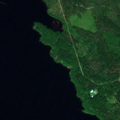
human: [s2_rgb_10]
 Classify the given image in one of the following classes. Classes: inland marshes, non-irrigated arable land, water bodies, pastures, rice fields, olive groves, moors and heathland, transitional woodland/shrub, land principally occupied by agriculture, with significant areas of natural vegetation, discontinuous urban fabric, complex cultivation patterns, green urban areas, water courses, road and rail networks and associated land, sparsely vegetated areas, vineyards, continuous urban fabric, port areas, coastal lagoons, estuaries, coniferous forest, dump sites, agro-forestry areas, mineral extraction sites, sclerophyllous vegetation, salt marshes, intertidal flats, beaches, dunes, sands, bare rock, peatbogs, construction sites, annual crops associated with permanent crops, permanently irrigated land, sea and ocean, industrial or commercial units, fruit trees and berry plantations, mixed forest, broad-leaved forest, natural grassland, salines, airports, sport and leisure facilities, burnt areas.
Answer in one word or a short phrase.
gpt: coniferous forest, mixed forest, water bodies